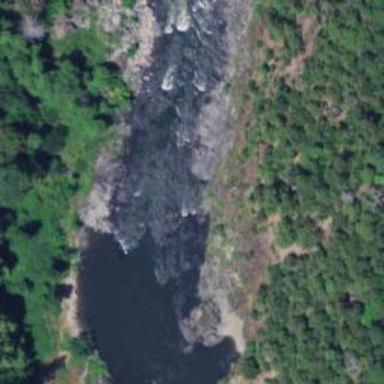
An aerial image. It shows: Scene featuring rapids in waterway.